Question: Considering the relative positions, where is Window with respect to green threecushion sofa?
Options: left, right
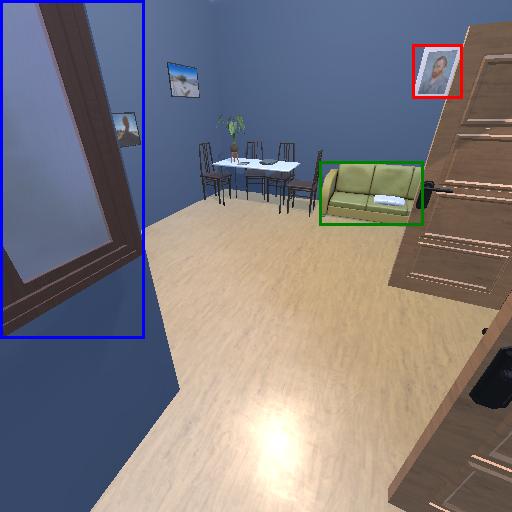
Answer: left